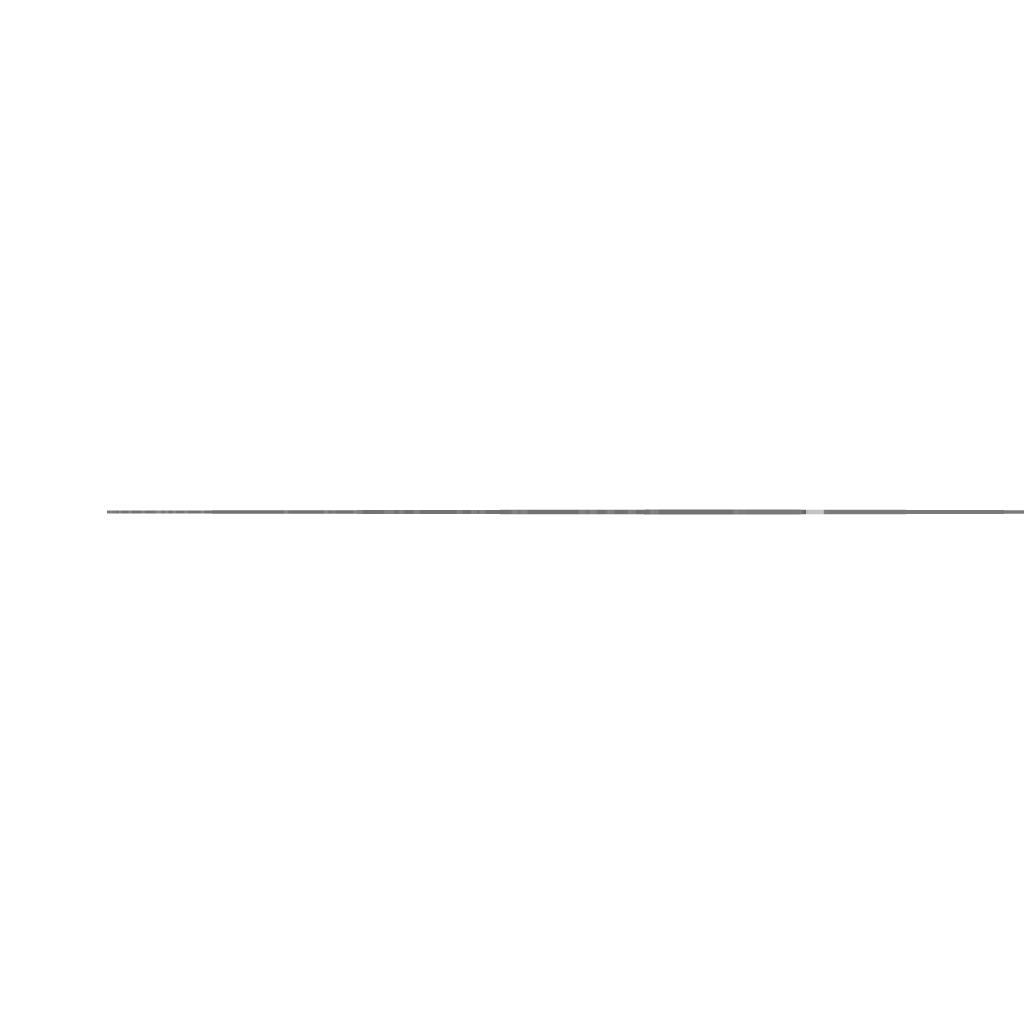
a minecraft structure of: Denver Broncos